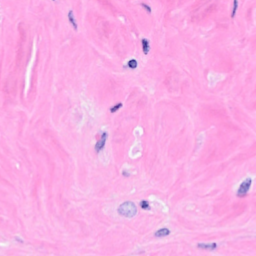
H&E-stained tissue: Breast